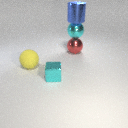
large cyan metal sphere below large blue metal cylinder